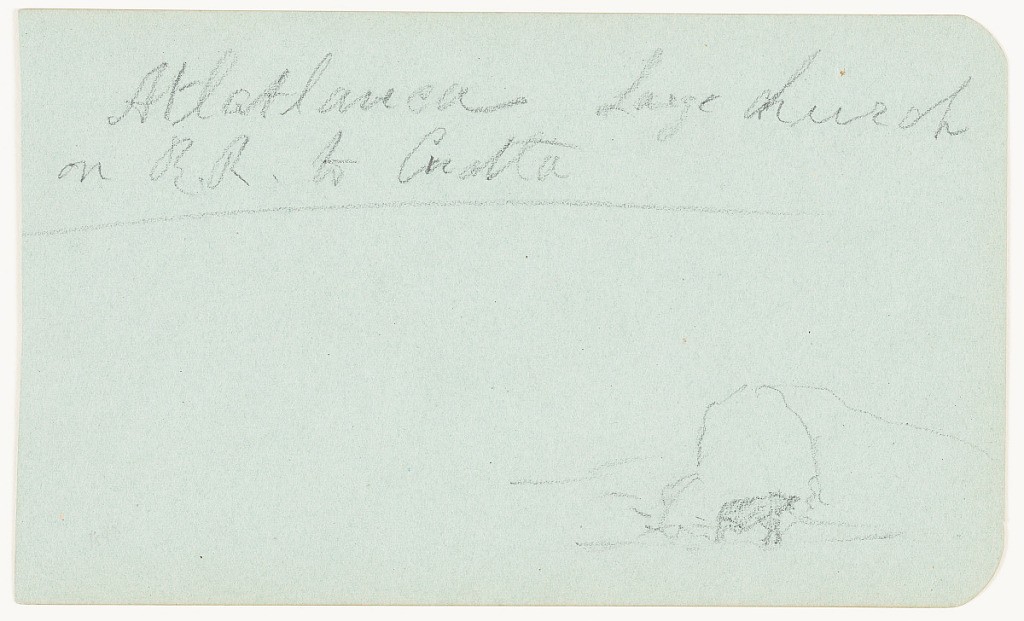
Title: Sketch of a Boulder with an Animal, Mexico
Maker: Frederic Edwin Church, American, 1826–1900
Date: January–February 1890
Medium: Graphite on gray-blue wove paper
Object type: drawing
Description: Small landscape sketch from Mexico showing loosely rendered view, at lower right, of an immense boulder behind a dark, silhouetted animal like a cow or horse. Inscriptions describe a church that is not depicted here.